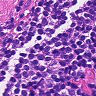
Metastatic tissue present: no